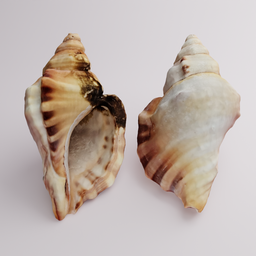
Label: animals